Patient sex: M
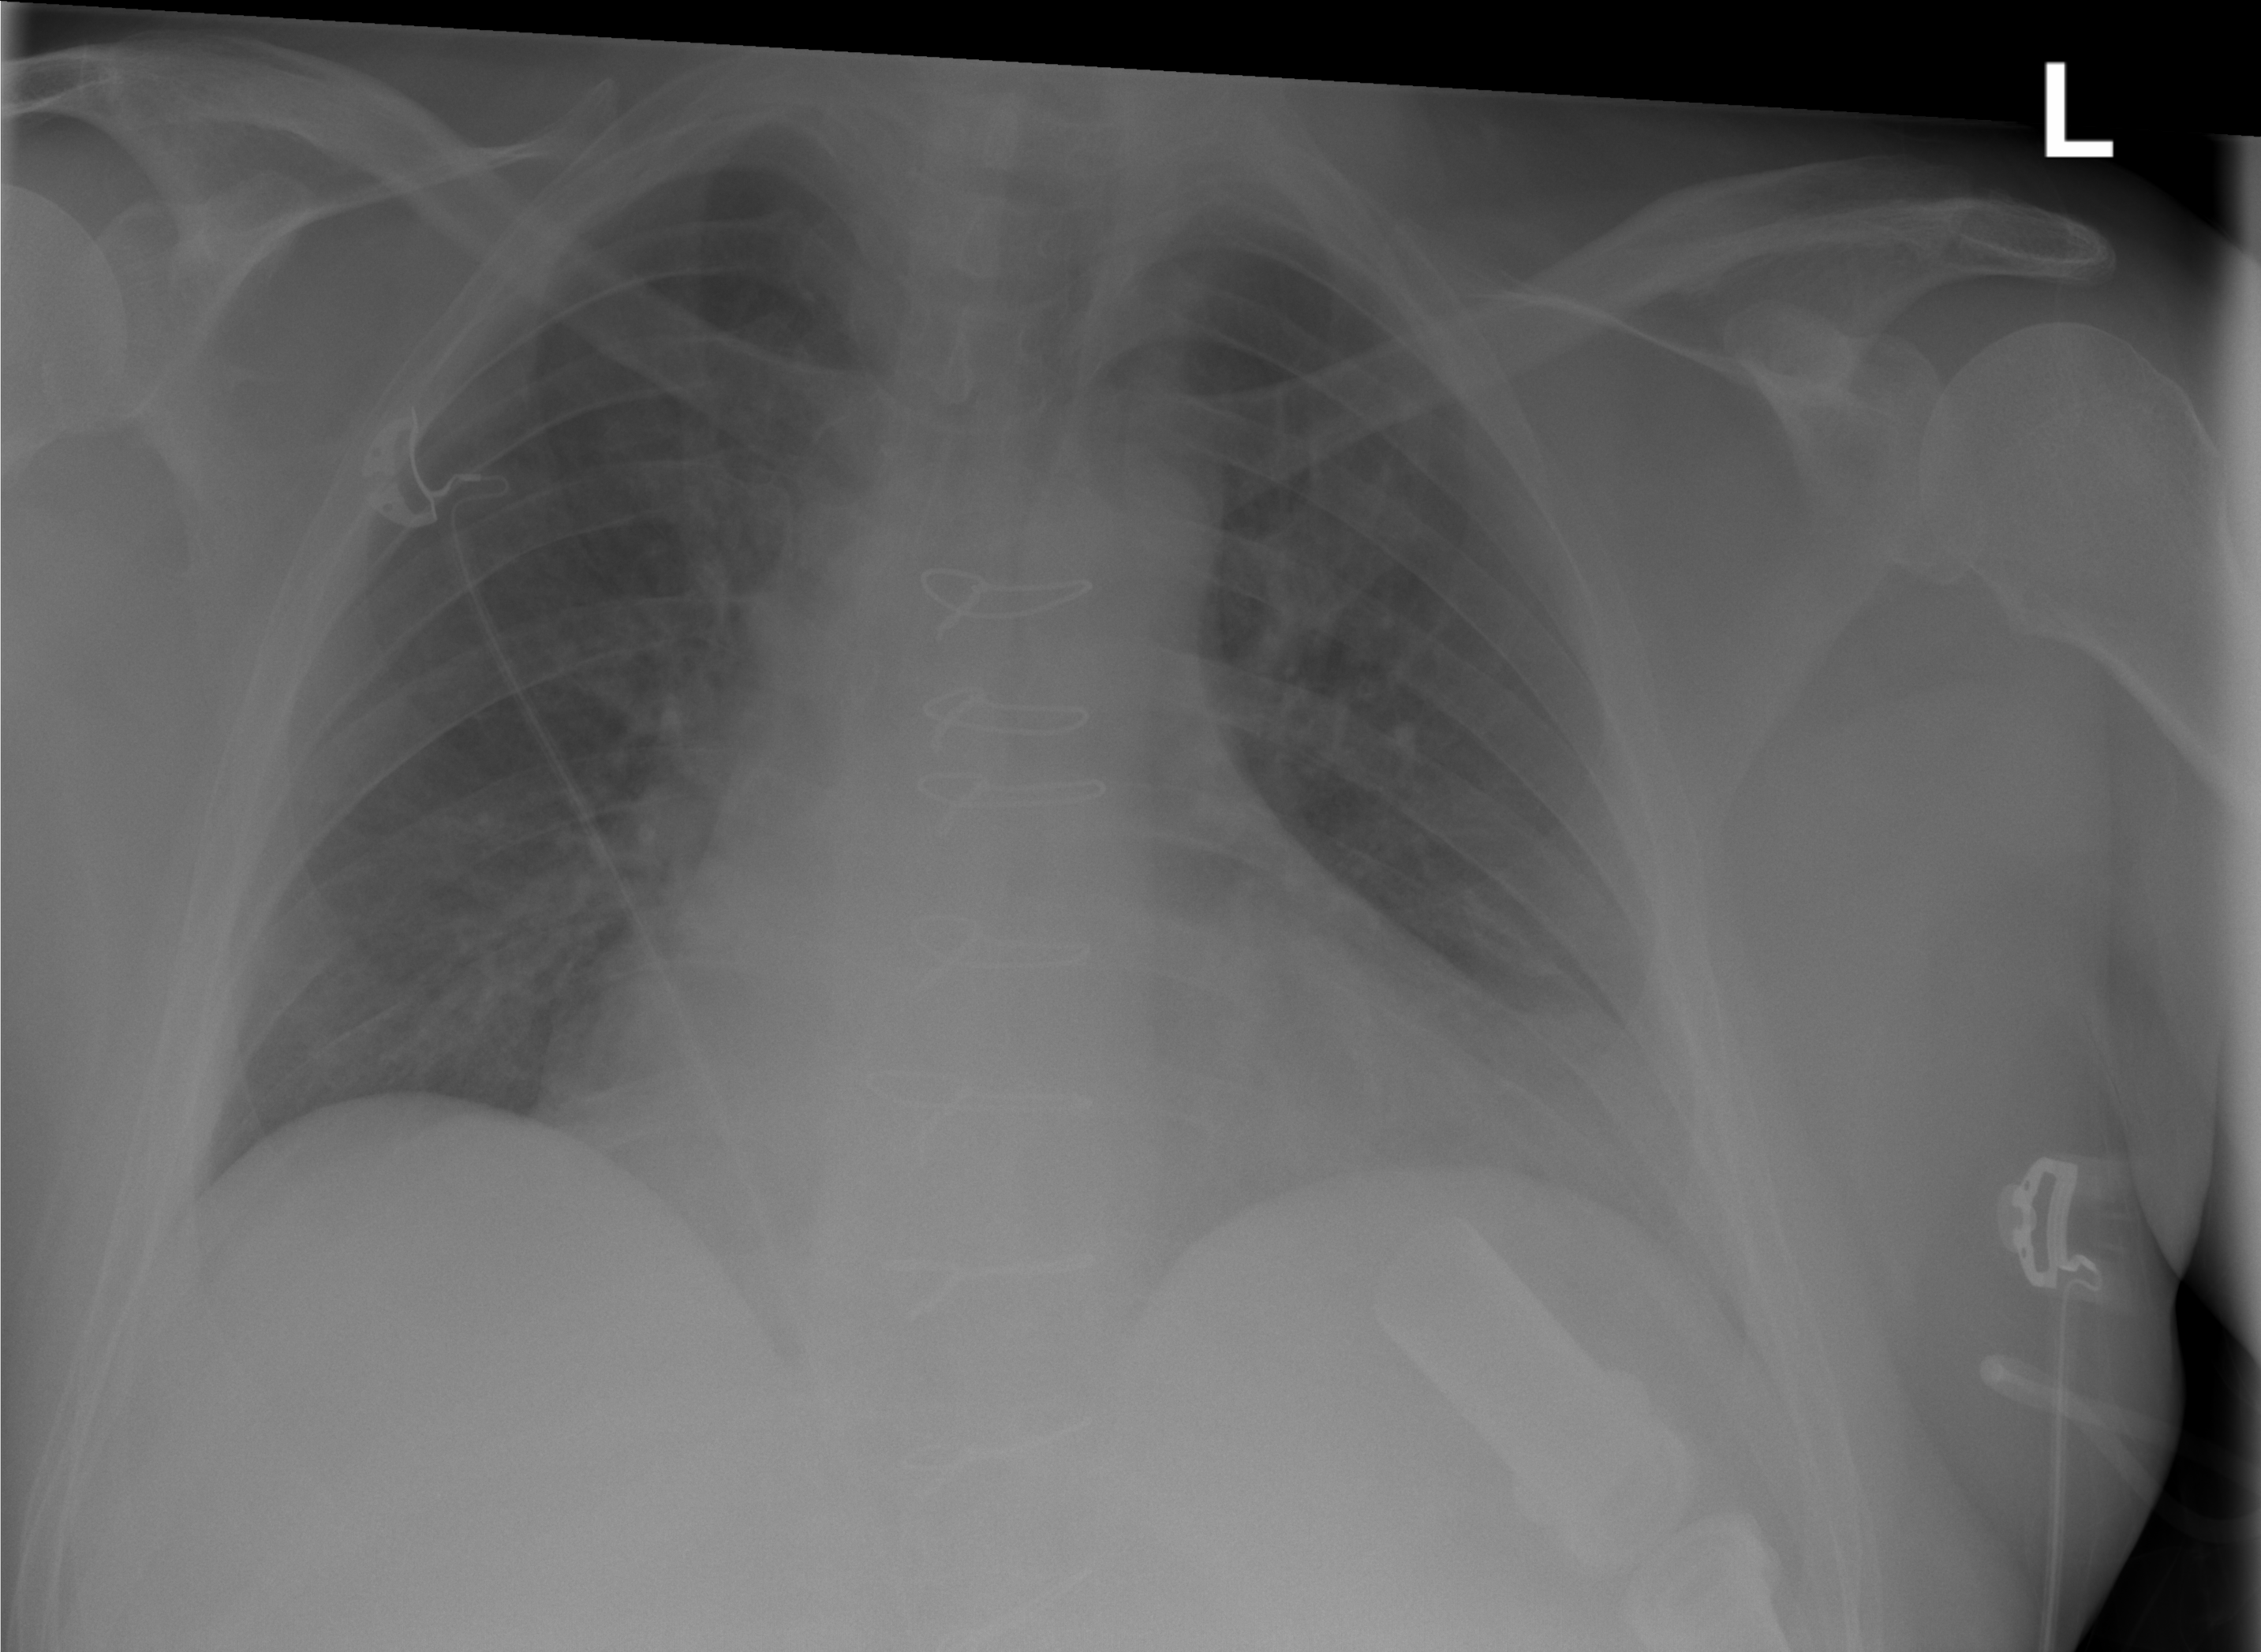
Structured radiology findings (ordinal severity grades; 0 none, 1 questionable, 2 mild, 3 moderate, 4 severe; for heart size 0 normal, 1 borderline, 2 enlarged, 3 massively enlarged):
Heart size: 2
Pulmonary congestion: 1
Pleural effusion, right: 0
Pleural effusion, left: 0
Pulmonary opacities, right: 1
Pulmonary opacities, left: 1
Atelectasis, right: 0
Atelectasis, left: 0